Question: I have to create an application which shows some data in Recycler view and set up an advance filtring options. The main options to search should be listed in the left hand side and if an item is being selected, set of options which is specifying the range with check boxes should be displayed accordingly. I cant set this view using layouts please help me to do this.
here is the output I expect
<URL>
please help me to do this thanks in advance
this is what i did
'''
<?xml version="1.0" encoding="utf-8"?>
<RelativeLayout xmlns:android="http://schemas.android.com/apk/res/android"
xmlns:tools="http://schemas.android.com/tools"
xmlns:app="http://schemas.android.com/apk/res-auto"
android:id="@+id/activity_search"
android:layout_width="match_parent"
android:layout_height="match_parent"
tools:context="com.example.jijoabraham.informe.search"
android:background="#ffffff">
<android.support.design.widget.AppBarLayout
android:layout_width="match_parent"
android:layout_height="wrap_content"
android:theme="@style/ThemeOverlay.AppCompat.Dark.ActionBar"
android:background="#FF00BCD4"
>
<android.support.v7.widget.Toolbar
android:id="@+id/toolbar_filter"
android:layout_width="match_parent"
android:layout_height="?attr/actionBarSize"
android:background="#1d2643"
app:layout_scrollFlags="scroll|enterAlways"
app:popupTheme="@style/ThemeOverlay.AppCompat.Light">
<TextView
android:layout_width="wrap_content"
android:layout_height="wrap_content"
android:text="Sales Report"
android:layout_gravity="center"
android:textSize="20sp"
android:textColor="@android:color/background_light" />
</android.support.v7.widget.Toolbar>
</android.support.design.widget.AppBarLayout>
<LinearLayout
android:orientation="vertical"
android:layout_width="match_parent"
android:layout_height="match_parent"
android:id="@+id/layright"
android:layout_alignParentRight="true"
android:layout_toRightOf="@+id/layleft"
android:layout_above="@+id/laybottom"
android:background="#ffffff"></LinearLayout>
<LinearLayout
android:orientation="vertical"
android:layout_height="match_parent"
android:id="@+id/layleft"
android:layout_alignParentLeft="true"
android:layout_alignParentStart="true"
android:layout_width="100dp"
android:gravity="center"
android:layout_above="@+id/laybottom"
android:background="#ffffff"
android:padding="5dp">
<Button
android:text="Date"
android:layout_width="match_parent"
android:layout_height="wrap_content"
android:id="@+id/dte_btn"
android:background="@color/colorPrimaryDark"
android:textColor="#ffffff"
android:onClick="onSelect"
android:layout_marginBottom="5dp" />
<Button
android:text="Branch"
android:layout_width="match_parent"
android:layout_height="wrap_content"
android:id="@+id/branch_btn"
android:background="@color/colorPrimaryDark"
android:textColor="#ffffff"
android:onClick="onSelect"
android:padding="5dp"
android:layout_marginTop="5dp"
android:layout_marginBottom="5dp" />
<Button
android:text="Reports"
android:layout_width="match_parent"
android:layout_height="wrap_content"
android:id="@+id/reports_btn"
android:background="@color/colorPrimaryDark"
android:textColor="#ffffff"
android:onClick="onSelect"
android:padding="5dp"
android:layout_marginTop="5dp" />
</LinearLayout>
<LinearLayout
android:orientation="horizontal"
android:layout_width="match_parent"
android:layout_height="wrap_content"
android:foregroundGravity="bottom"
android:id="@+id/laybottom"
android:layout_alignParentBottom="true">
<Button
android:text="Clear"
android:layout_width="wrap_content"
android:layout_height="wrap_content"
android:id="@+id/btn_clear"
android:background="@color/colorPrimaryDark"
android:textColor="#ffffff"
android:padding="5dp" />
<Button
android:text="Apply Filter"
android:layout_width="match_parent"
android:layout_height="wrap_content"
android:id="@+id/btn_filter"
android:layout_gravity="right"
android:gravity="center"
android:foregroundGravity="right"
android:background="@color/colorPrimaryDark"
android:textColor="#ffffff"
android:padding="5dp"
android:layout_marginLeft="10dp" />
</LinearLayout>
'''
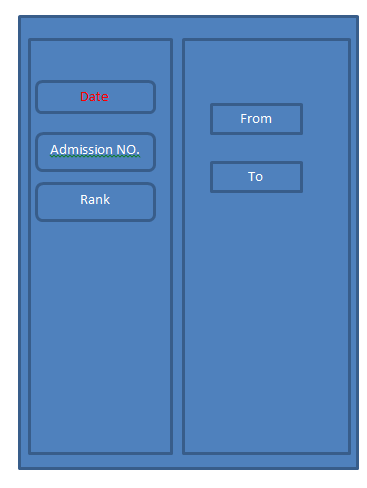
Answer: You can create this type of layouts with the help of fragments easily.
Create four different fragments:
- - - -
And in your Activity class you can handle the visibility of fragments accordingly.
Try below layout:
'''
<?xml version="1.0" encoding="utf-8"?>
<RelativeLayout xmlns:android="http://schemas.android.com/apk/res/android"
android:layout_width="match_parent"
android:layout_height="wrap_content"
android:background="@android:color/transparent"
android:orientation="vertical">
<LinearLayout
android:id="@+id/bottomLayout"
android:layout_width="match_parent"
android:layout_height="wrap_content"
android:layout_alignParentBottom="true"
android:weightSum="1">
<Button
android:layout_width="wrap_content"
android:layout_height="wrap_content"
android:layout_weight="0.5"
android:text="Clear" />
<Button
android:layout_width="wrap_content"
android:layout_height="wrap_content"
android:layout_weight="0.5"
android:text="Apply Filter" />
</LinearLayout>
<LinearLayout
android:layout_width="match_parent"
android:layout_height="match_parent"
android:layout_above="@id/bottomLayout"
android:background="@android:color/holo_red_dark"
android:orientation="horizontal"
android:weightSum="1">
<RelativeLayout
android:id="@+id/leftLayout"
android:layout_width="match_parent"
android:layout_height="match_parent"
android:background="@android:color/holo_blue_bright"
android:gravity="left"
android:layout_weight="0.60"/>
<RelativeLayout
android:id="@+id/rightLayout"
android:layout_width="match_parent"
android:layout_height="match_parent"
android:layout_weight="0.40"
android:gravity="right"
android:background="@android:color/holo_green_dark" />
</LinearLayout>
</RelativeLayout>
'''
And to handle click of Clear and Apply Button, create interface with two methods apply(data) and clear(data) and implement these methods in all the right side fragments.